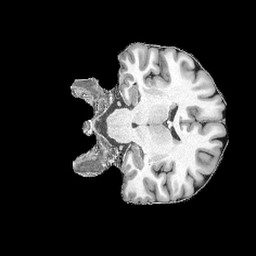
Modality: UNIT1
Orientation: coronal